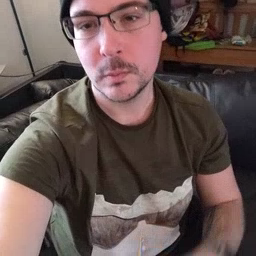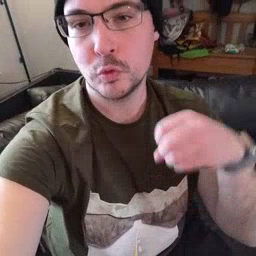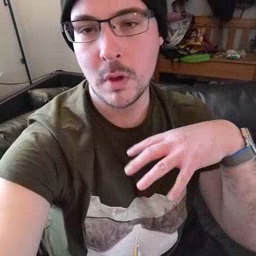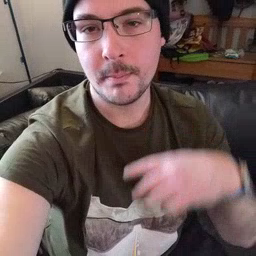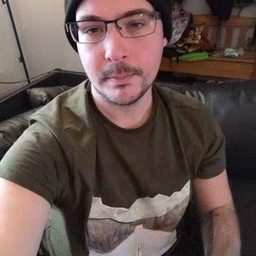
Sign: drop